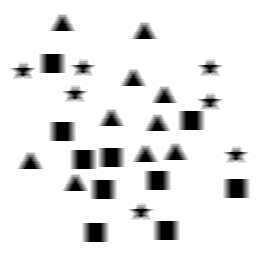
Squares: 10
Triangles: 10
Stars: 7
Total shapes: 27